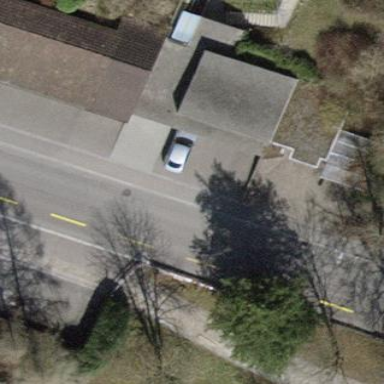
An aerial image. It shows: Group of garages.